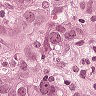
Metastatic tissue present: yes